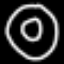
Label: donut